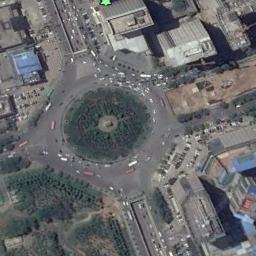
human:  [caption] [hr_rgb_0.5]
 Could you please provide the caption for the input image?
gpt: There are many bifurcation roads with many moving and waiting vehicles, And many neatly arranged tall buildings and some trees around the roundabout .

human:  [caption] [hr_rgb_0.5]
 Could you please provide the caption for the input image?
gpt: The roundabout is next to buildings and trees .

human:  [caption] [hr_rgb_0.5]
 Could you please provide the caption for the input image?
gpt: Many buildings of different shapes are beside the roundabout .

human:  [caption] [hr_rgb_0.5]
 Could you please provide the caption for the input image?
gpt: The roundabout is in the commercial area and lots of cars are driving on the roundabout .

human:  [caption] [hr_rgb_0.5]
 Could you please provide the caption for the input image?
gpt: There are some buildings around the roundabout .